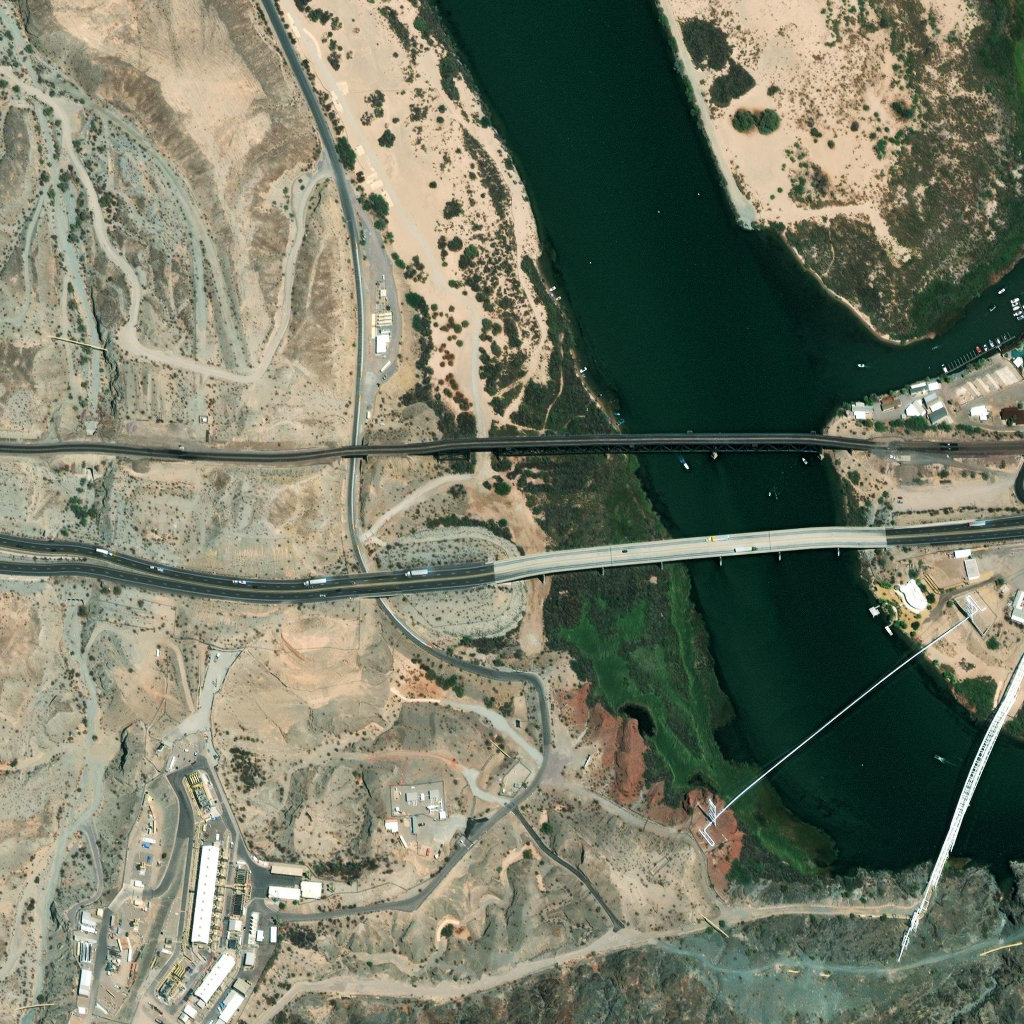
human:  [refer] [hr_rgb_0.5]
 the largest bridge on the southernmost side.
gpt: <box>[[48, 50, 86, 56, 0]]</box>